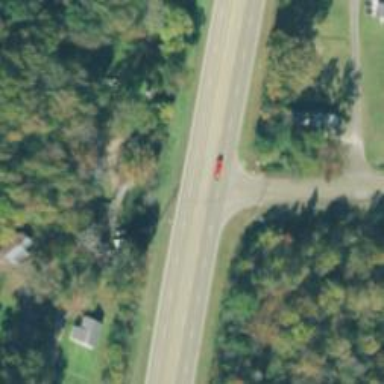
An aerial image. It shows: Primary highway.